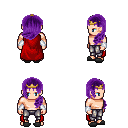
a pixel art fantasy rpg character, male body template, human, light skin, red cape, metal pants, purple left-swept hairstyle, gold tiara, white cloth bracers, gray slippers, four views (front, back, left, right), 2x2 character sprite sheet, small pixel art, hard edges, no anti-aliasing